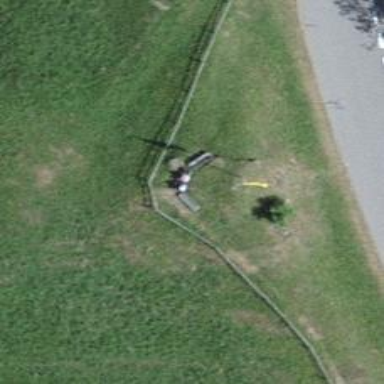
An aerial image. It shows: Bench.